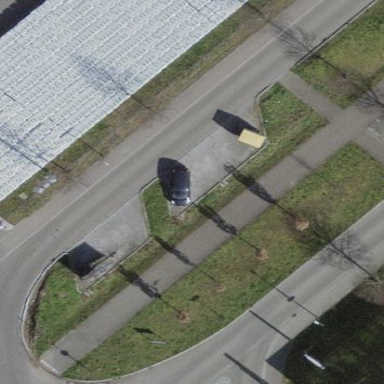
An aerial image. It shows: Parking space with designated surface.